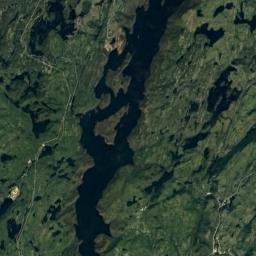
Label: wetland